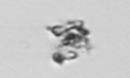
Label: detritus